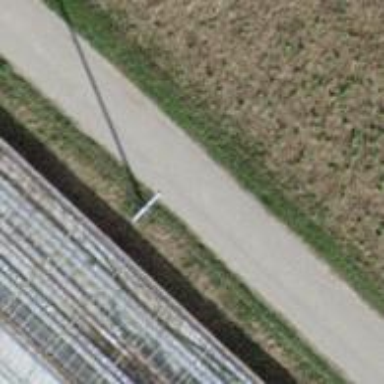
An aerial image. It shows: Power pole.